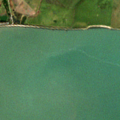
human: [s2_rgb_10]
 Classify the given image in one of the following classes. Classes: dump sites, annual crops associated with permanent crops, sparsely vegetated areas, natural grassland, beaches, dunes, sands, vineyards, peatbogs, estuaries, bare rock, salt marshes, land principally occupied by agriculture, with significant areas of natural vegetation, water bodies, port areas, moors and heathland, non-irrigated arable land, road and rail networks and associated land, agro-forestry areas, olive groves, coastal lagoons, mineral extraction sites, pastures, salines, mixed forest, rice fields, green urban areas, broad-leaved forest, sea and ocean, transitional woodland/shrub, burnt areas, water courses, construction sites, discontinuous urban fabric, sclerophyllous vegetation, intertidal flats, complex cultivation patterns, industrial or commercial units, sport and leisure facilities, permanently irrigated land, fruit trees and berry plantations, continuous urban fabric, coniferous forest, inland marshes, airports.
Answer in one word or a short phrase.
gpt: pastures, sea and ocean